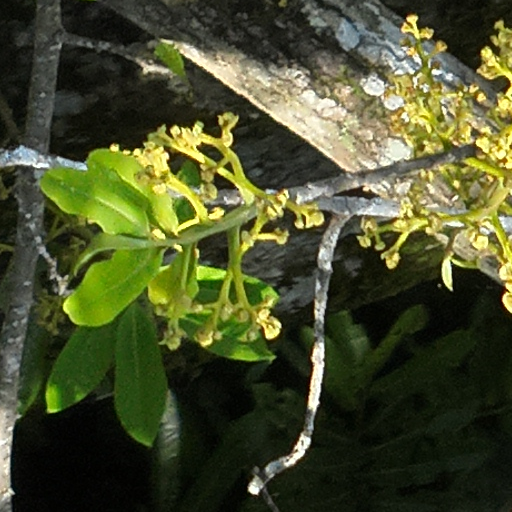
Species: Virola surinamensis
GBIF accepted scientific name: Virola surinamensis
Crown area (m\u00b2): 223.791